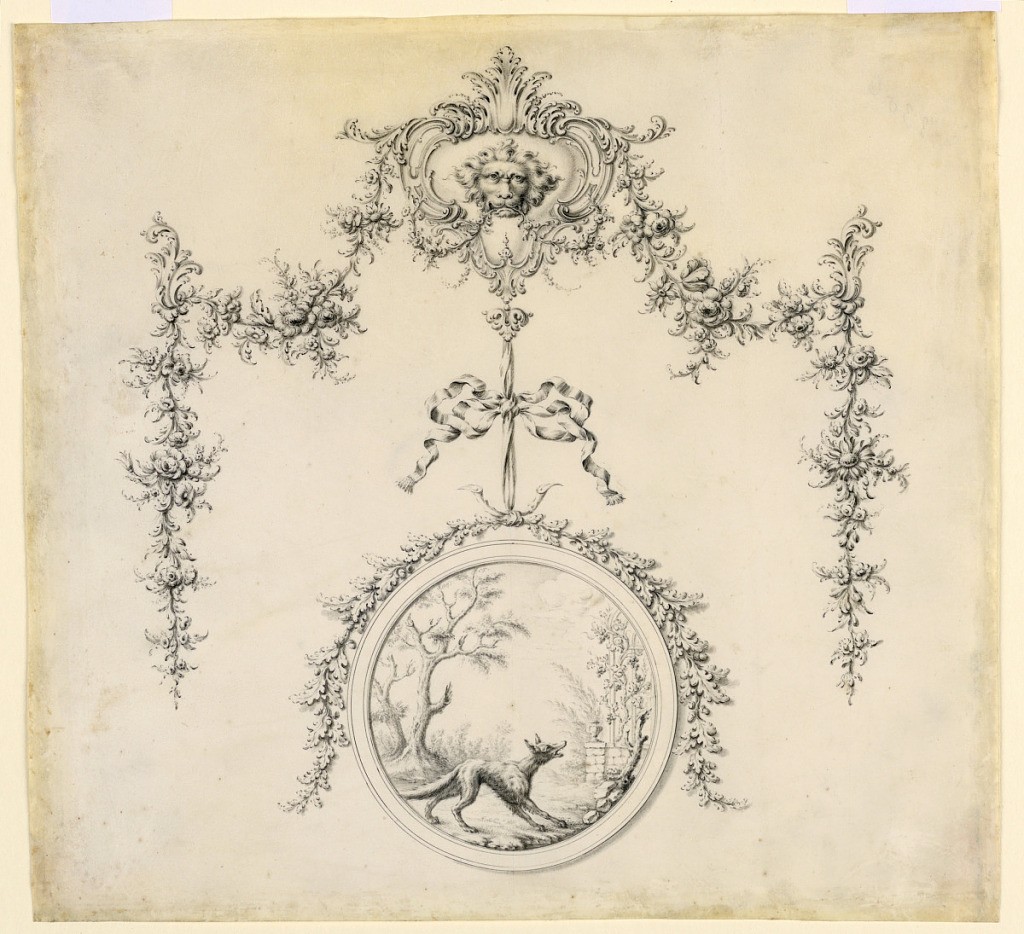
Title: Design for a Decorative Swag
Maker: Clément Pierre Marillier, French, 1740 – 1808
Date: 1770–75
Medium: Pen and gray ink, brush and gray wash on white vellum (parchment)
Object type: Drawing
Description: Design for a decorative swag with, attached by a ribbon, an oval medallion with a vignette of a fox in a landscape.